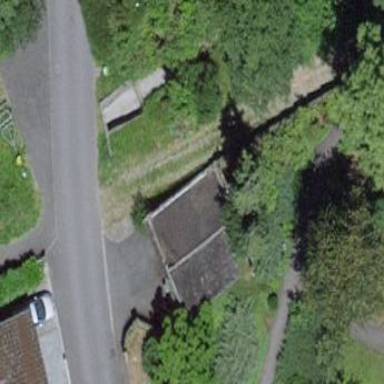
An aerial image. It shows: Garage.